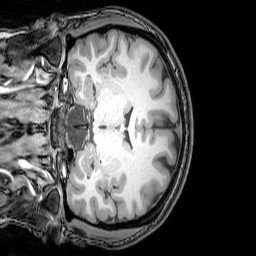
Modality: T1w
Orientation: coronal
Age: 22
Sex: female
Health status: healthy
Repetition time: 0.081 s
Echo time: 0.037 s